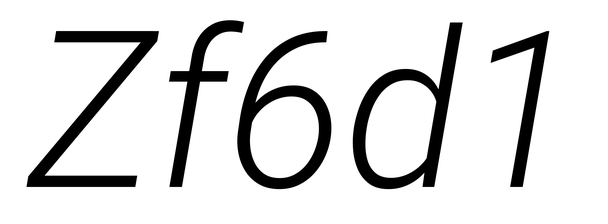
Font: Roboto-Italic_Light_Italic